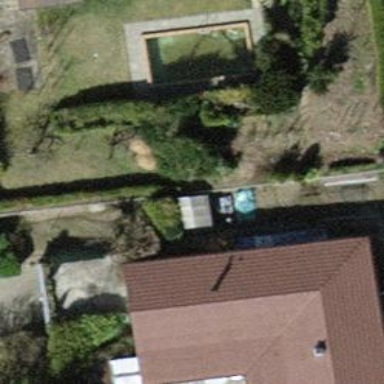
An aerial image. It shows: Detached building with gabled roof.